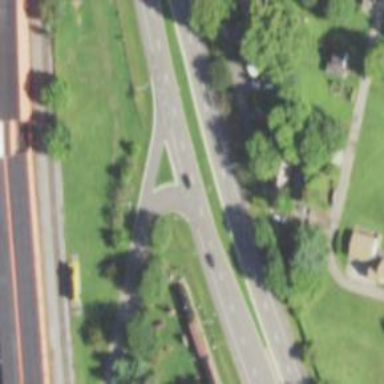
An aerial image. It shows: Road with "give way" sign.